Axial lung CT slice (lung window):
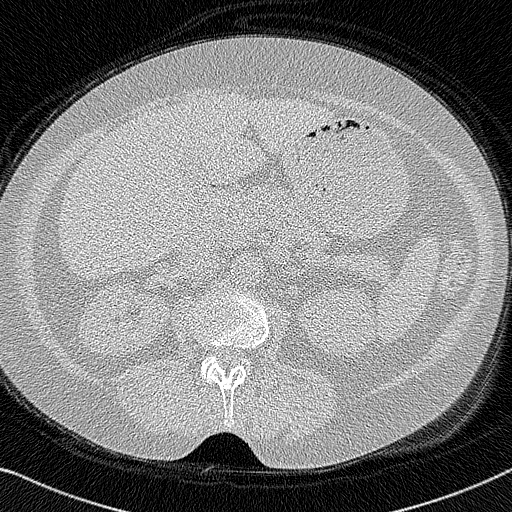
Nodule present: no